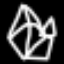
Label: diamond